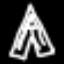
Label: The Eiffel Tower